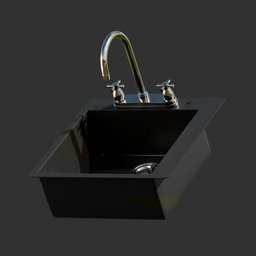
Label: appliances